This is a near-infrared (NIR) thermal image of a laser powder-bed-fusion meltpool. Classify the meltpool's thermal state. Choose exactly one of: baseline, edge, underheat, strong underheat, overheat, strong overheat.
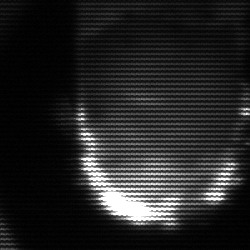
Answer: baseline